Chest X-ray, AP view. Patient: 56 years old, sex M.
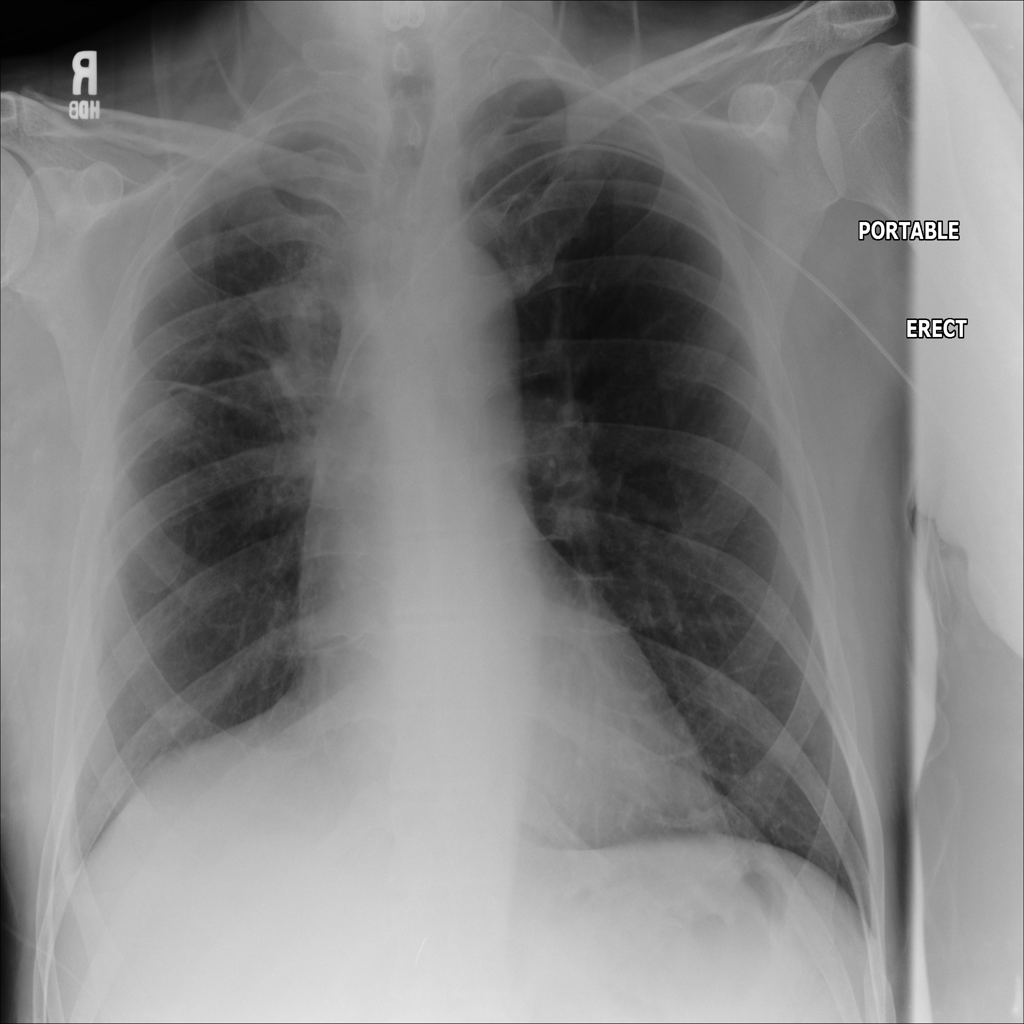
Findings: No Finding